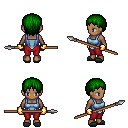
a pixel art fantasy rpg character, female body template, human, dark skin, blue vest, red pants, green plain hairstyle, gold gloves, gray slippers, spear, four views (front, back, left, right), 2x2 character sprite sheet, small pixel art, hard edges, no anti-aliasing